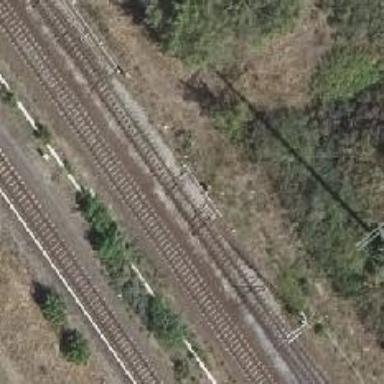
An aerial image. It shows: Railway switch with the turnout side on the left.